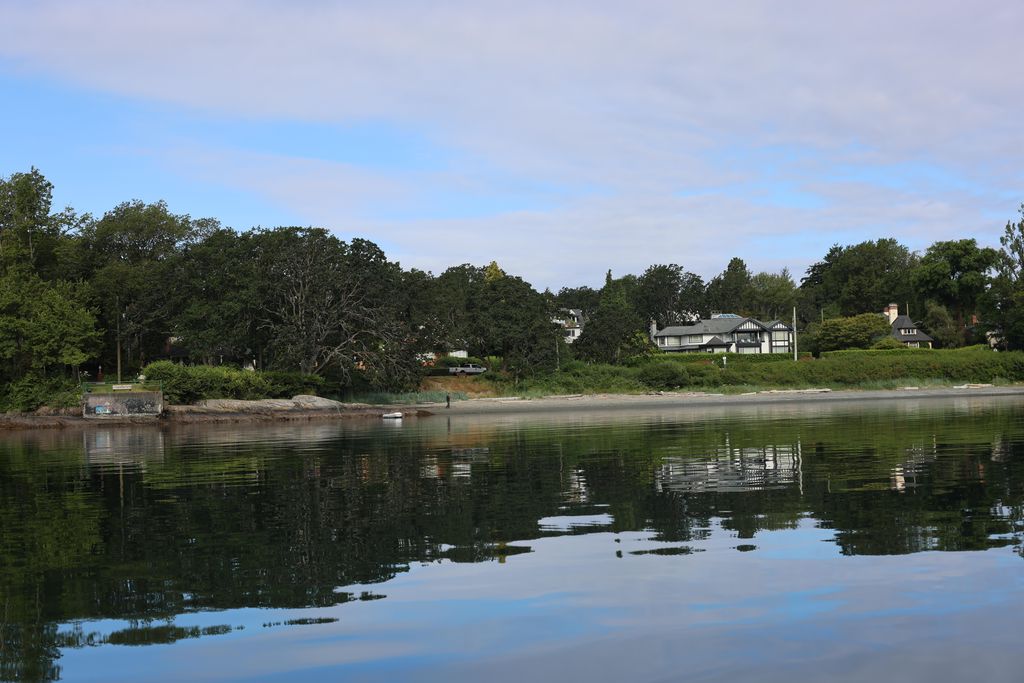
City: victoria